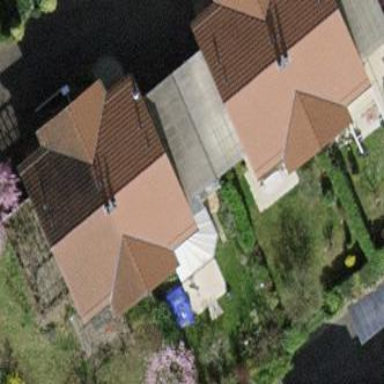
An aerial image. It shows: View of roof of building.